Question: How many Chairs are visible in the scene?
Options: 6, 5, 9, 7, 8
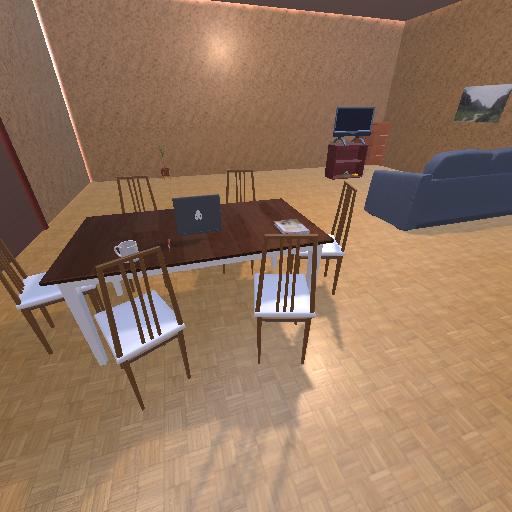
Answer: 6